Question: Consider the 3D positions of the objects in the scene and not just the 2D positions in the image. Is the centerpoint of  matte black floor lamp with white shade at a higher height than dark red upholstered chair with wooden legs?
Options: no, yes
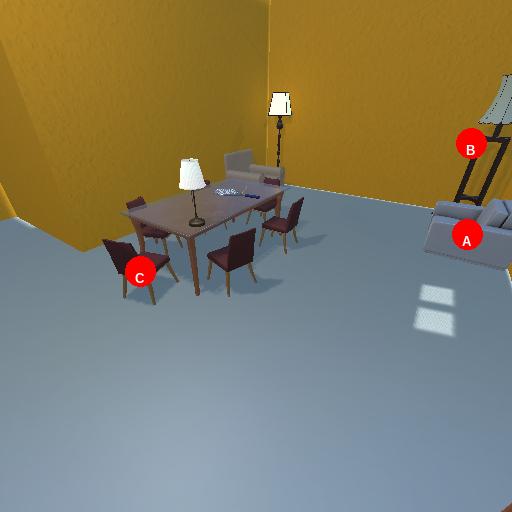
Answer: no